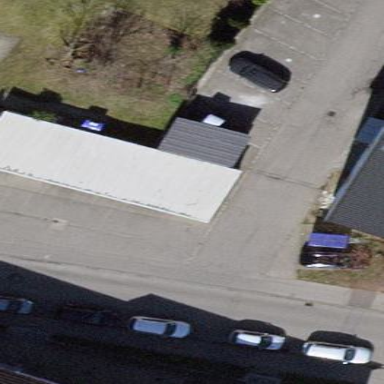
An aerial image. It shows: Group of garages.